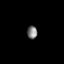
Tissue: prostate
Cell type: Fibroblasts
Senescence score: 0.6977
Nuclear area (px): 128
Mean DAPI intensity: 125.773